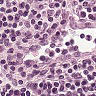
Metastatic tissue present: no